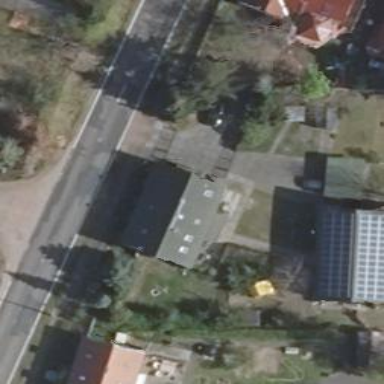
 oriented along the structure. The roof is dark grey in color."